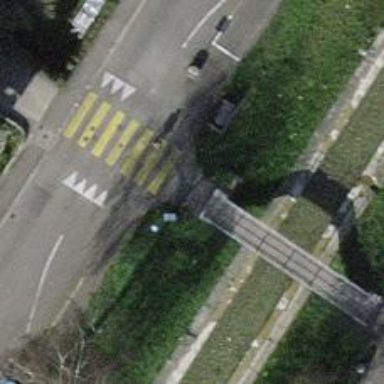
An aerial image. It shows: Footway on asphalt surface with bridge.